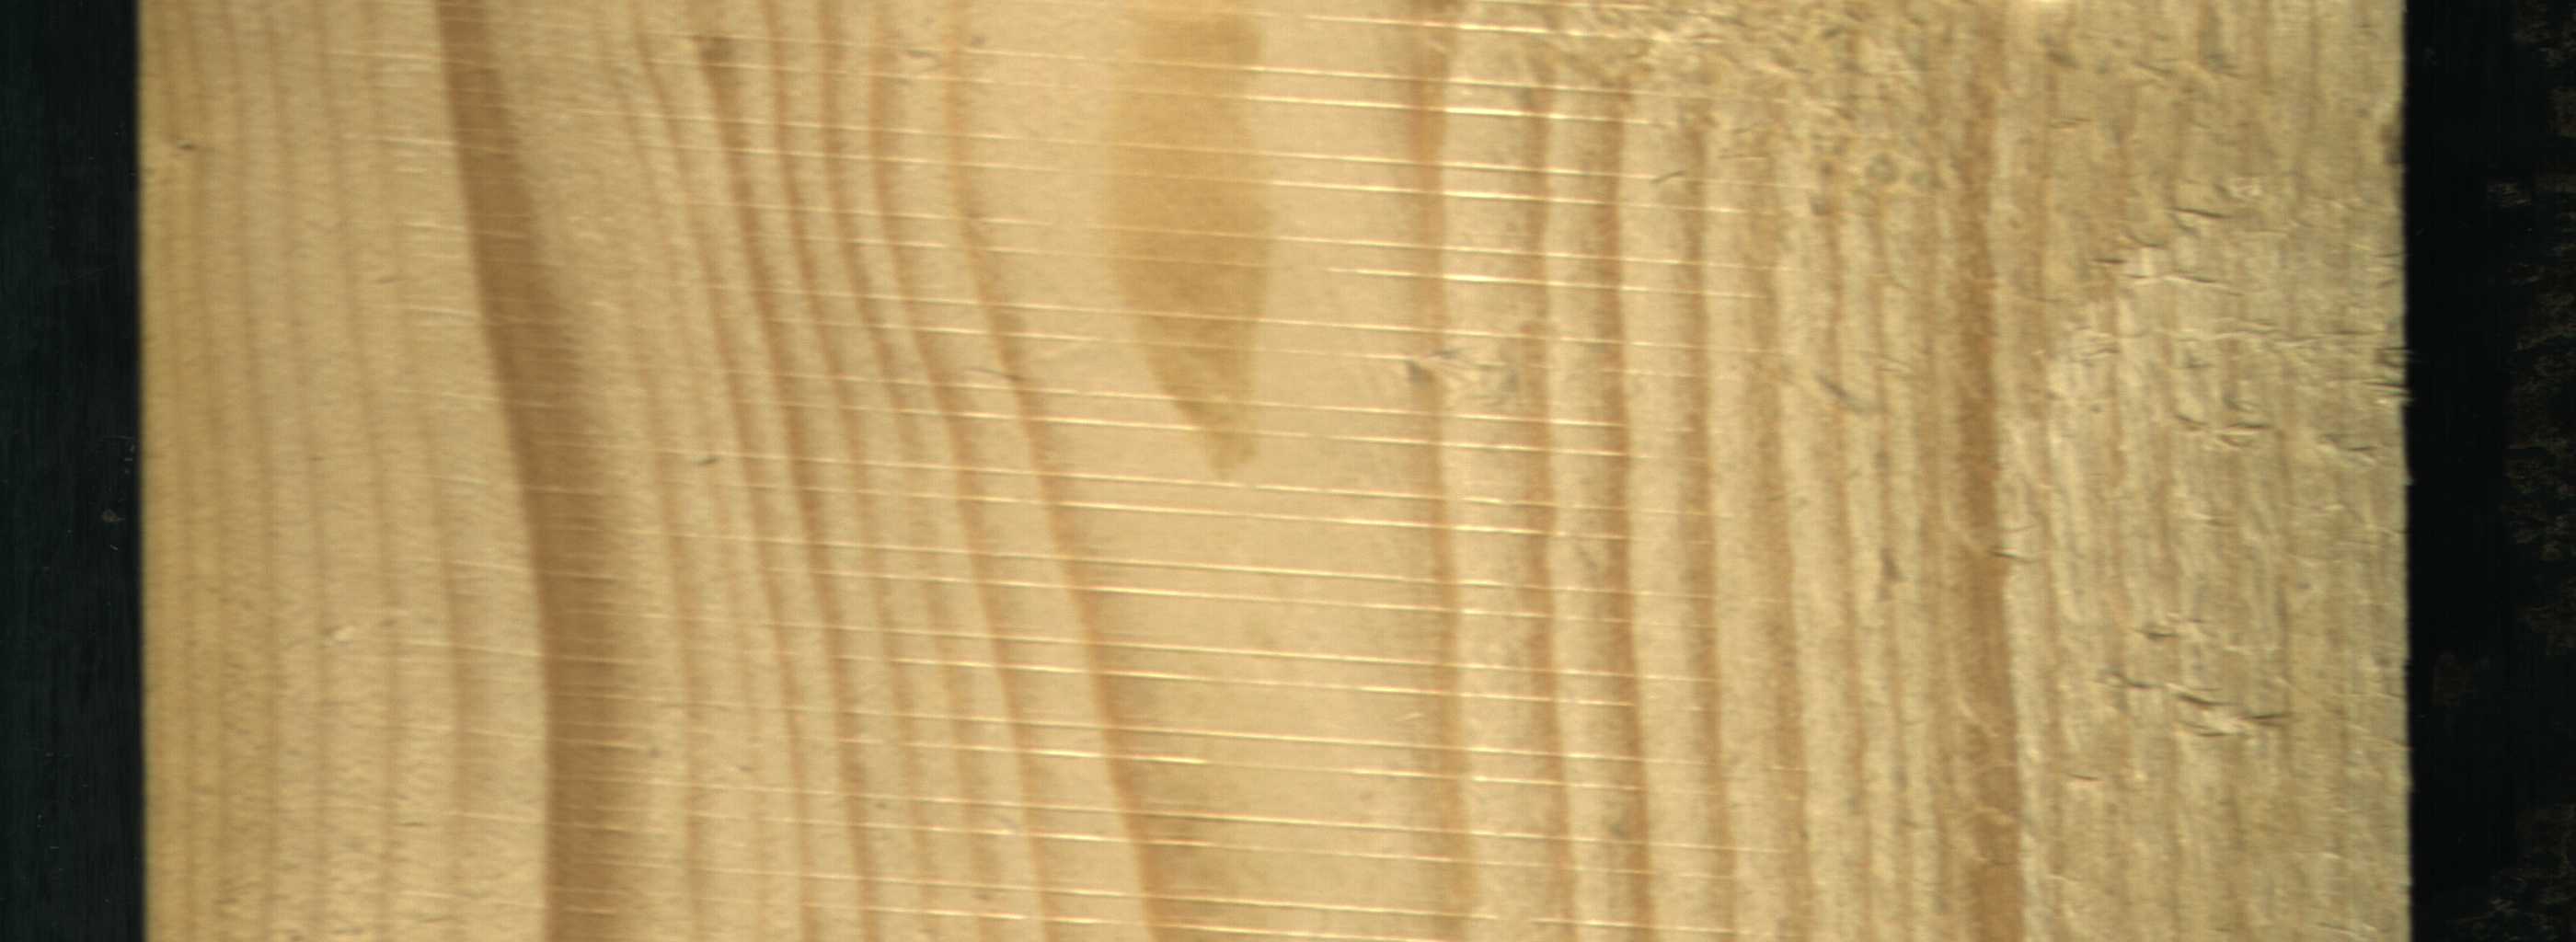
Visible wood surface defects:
Quartzity